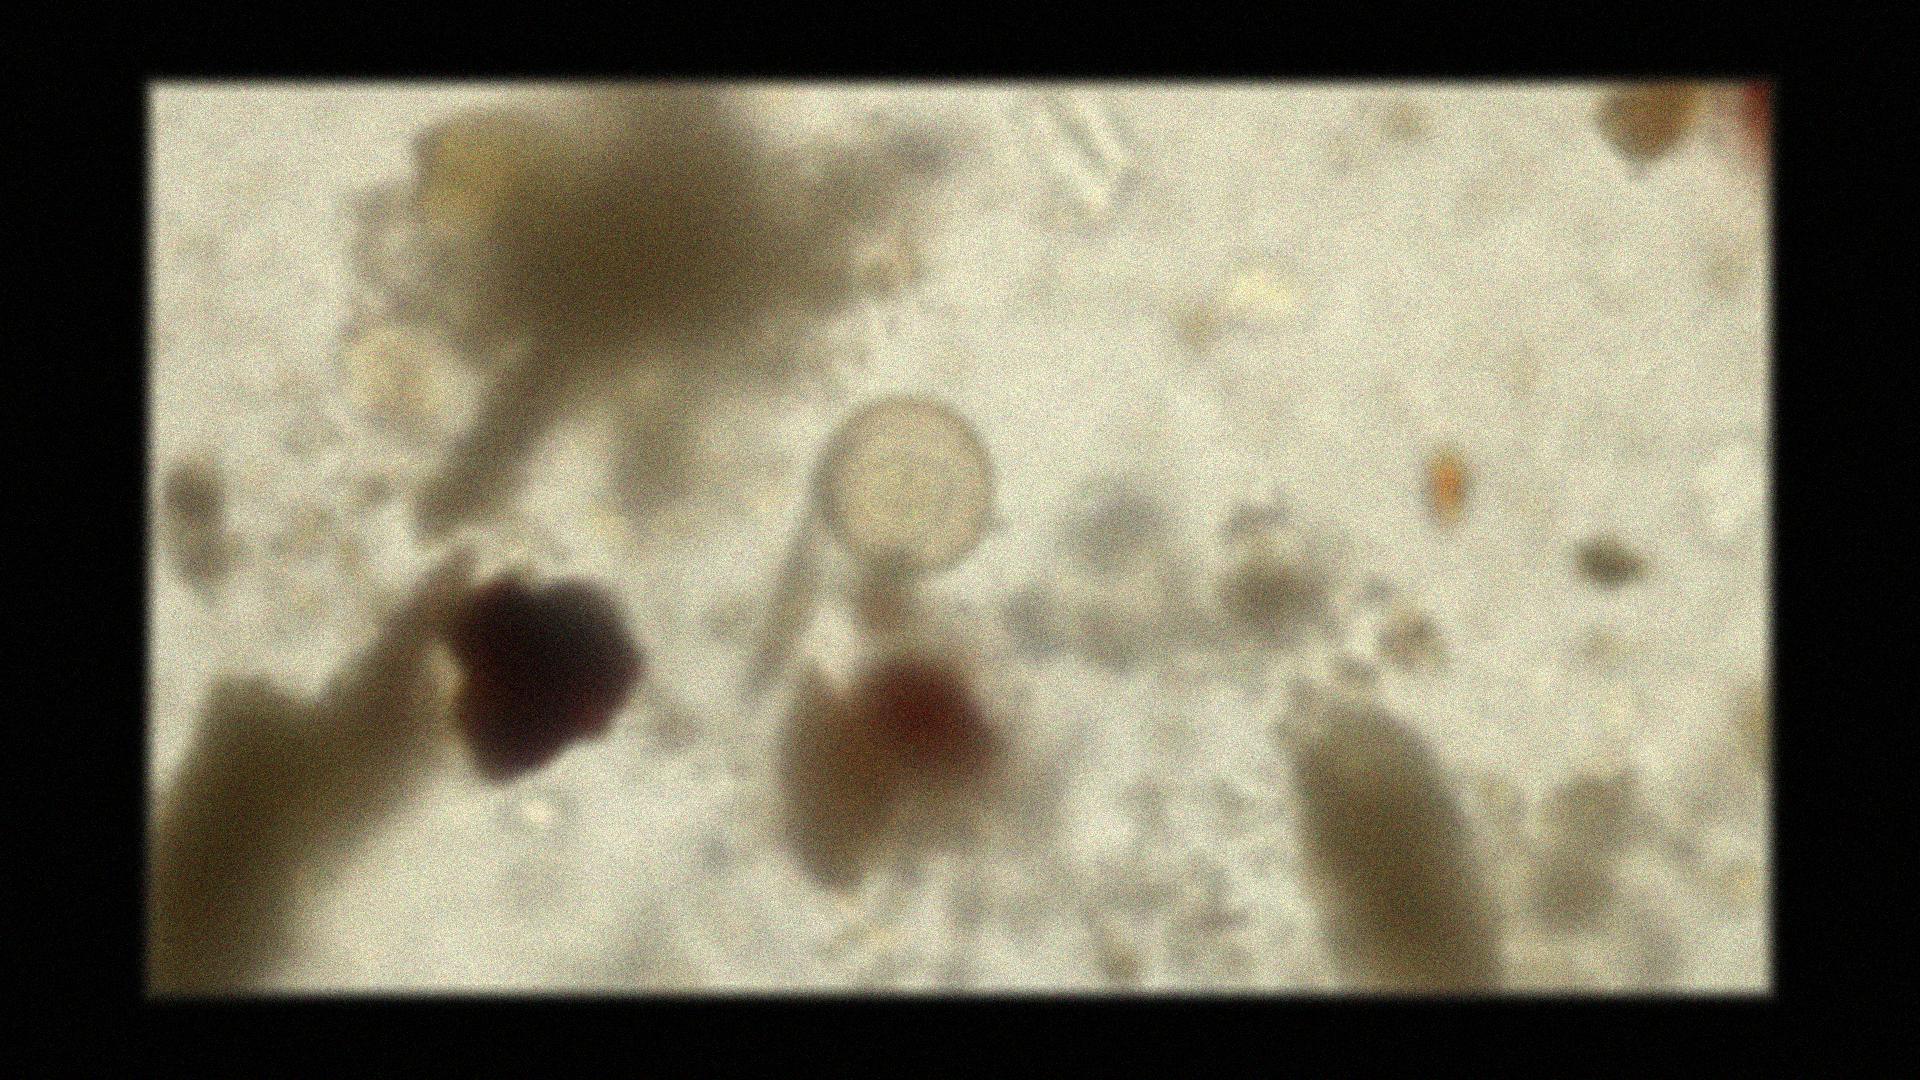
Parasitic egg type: Hymenolepis diminuta